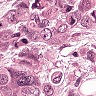
Metastatic tissue present: yes